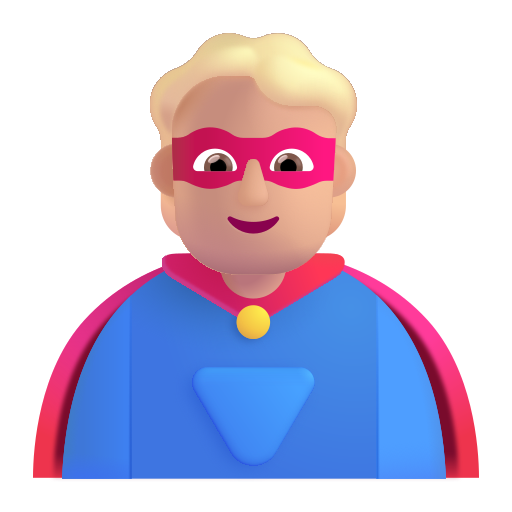
person superhero color  light